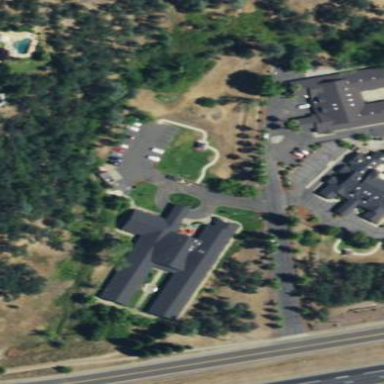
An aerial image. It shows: Nursing home situated in commercial area.